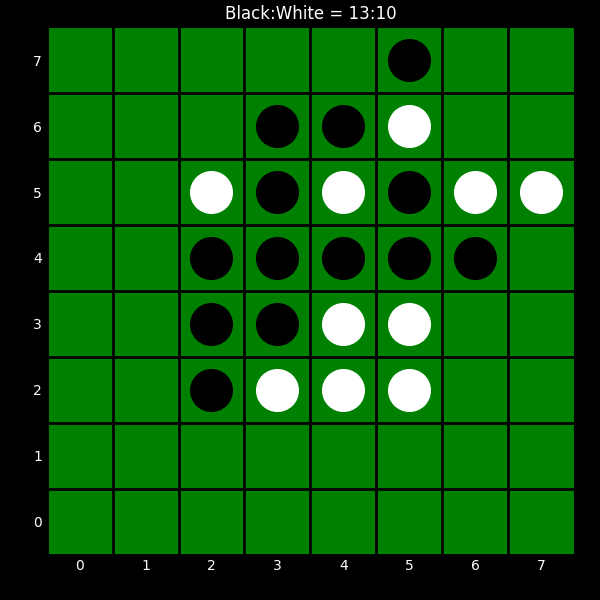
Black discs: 13
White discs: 10